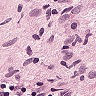
Metastatic tissue present: yes